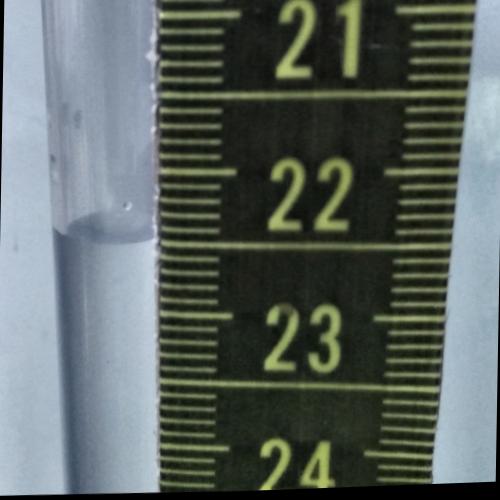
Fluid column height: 22.5 cm